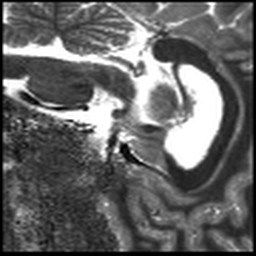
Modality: T1map
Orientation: sagittal
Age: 28
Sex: male